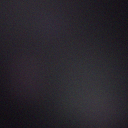
Screen state: off